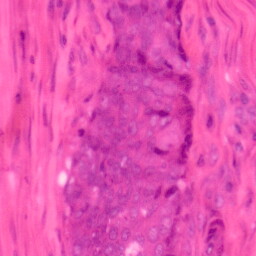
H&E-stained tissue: Colon